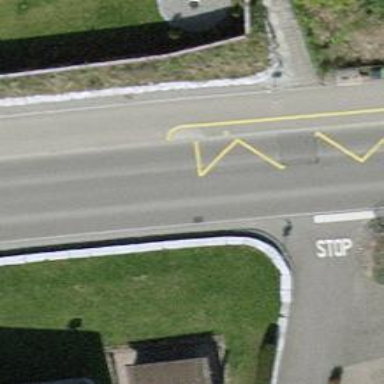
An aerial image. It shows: Bus stop equipped with public transport stop position.